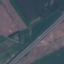
Label: Highway